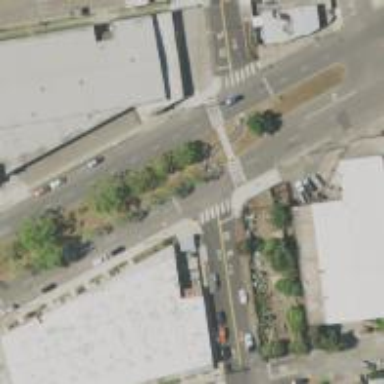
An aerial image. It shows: Uncontrolled road crossing with pedestrian island.